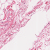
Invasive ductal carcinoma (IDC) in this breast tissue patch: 0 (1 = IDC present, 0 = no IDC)